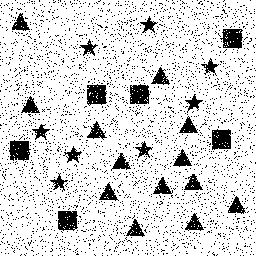
Squares: 6
Triangles: 13
Stars: 8
Total shapes: 27